Interaction volume radius: 5 \u00c5
Interaction volume height: 10 \u00c5
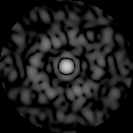
Disorder parameter: 0.822